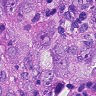
Metastatic tissue present: yes